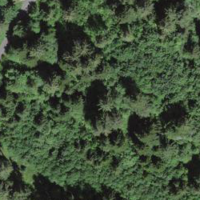
EUNIS habitat code: 44
Species observed at this site:
Geum rivale
Plantago major